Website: walmart
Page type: billing-address
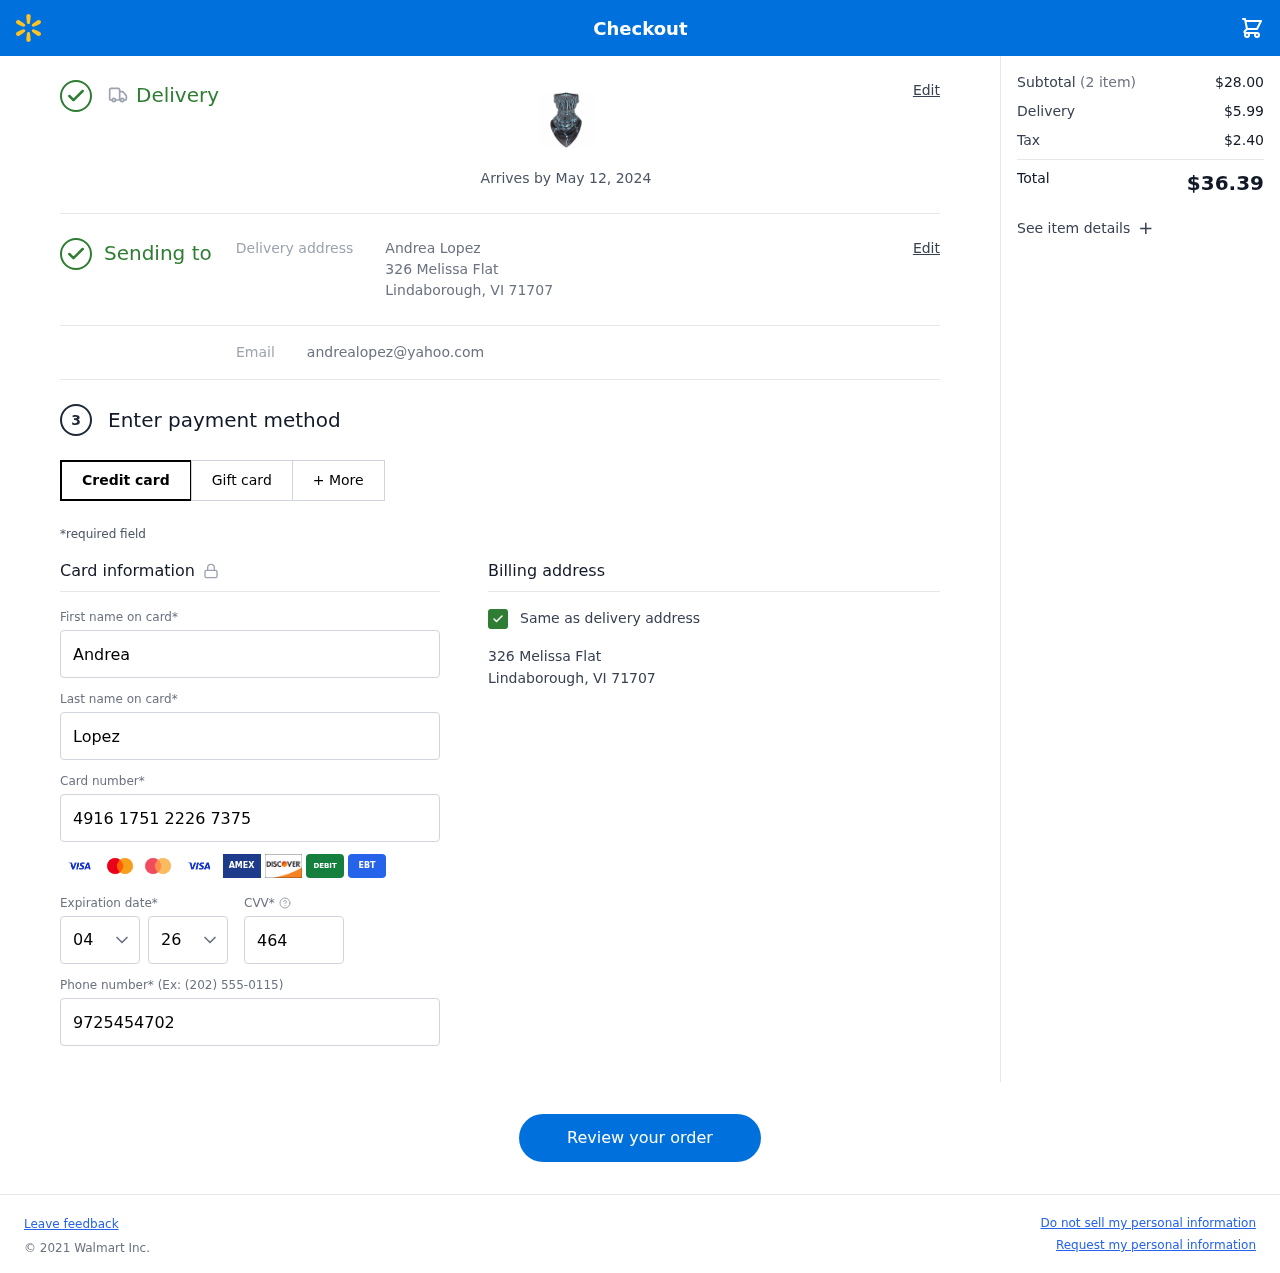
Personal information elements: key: PII_CARD_CVV
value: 464
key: PII_CARD_EXPIRY_MONTH
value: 04
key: PII_CARD_EXPIRY_YEAR
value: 26
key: PII_CARD_NUMBER
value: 4916 1751 2226 7375
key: PII_EMAIL
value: andrealopez@yahoo.com
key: PII_FIRSTNAME
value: Andrea
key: PII_FULLNAME
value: Andrea Lopez
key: PII_LASTNAME
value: Lopez
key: PII_PHONE
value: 9725454702
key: PII_STREET
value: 326 Melissa Flat
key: PII_CITY_STATE_ZIP
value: Lindaborough, VI 71707
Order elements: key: ORDER_DELIVERY_DATE
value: Arrives by May 12, 2024
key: ORDER_NUM_ITEMS
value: (2 item)
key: ORDER_SUBTOTAL
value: $28.00
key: ORDER_SHIPPING_COST
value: $5.99
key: ORDER_TAX
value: $2.40
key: ORDER_TOTAL
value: $36.39